Field crop: maize
Growth stage: 2
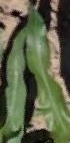
Species: maize